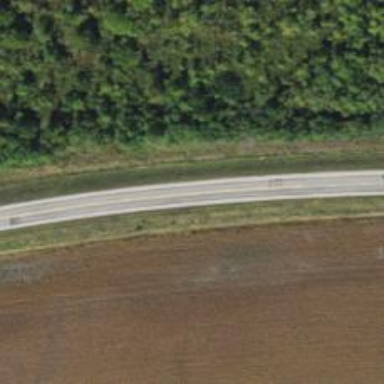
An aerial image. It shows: Secondary road.